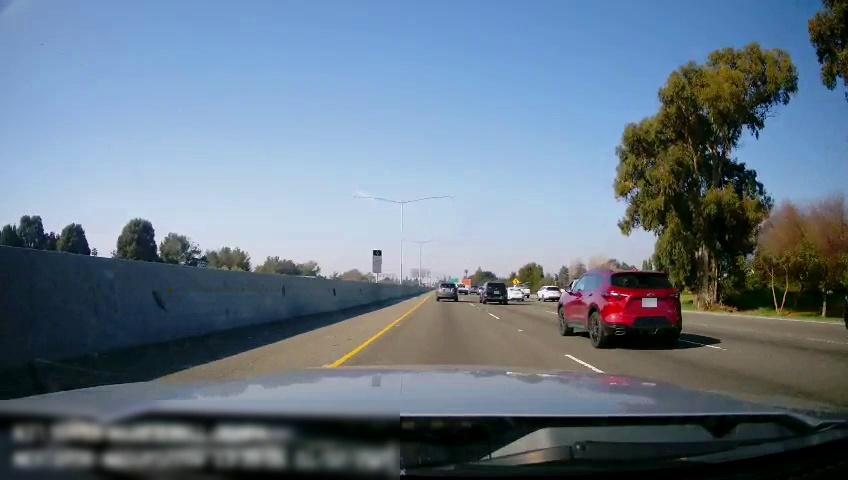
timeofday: Day
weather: Sunny
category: Drivable Space
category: Vehicles | SUV
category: Vehicles | SUV
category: Vehicles | SUV
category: Vehicles | Truck
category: Vehicles | Truck
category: Vehicles | Car
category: Vehicles | Car
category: Vehicles | Truck
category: Vehicles | SUV
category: Lanes | Current Lane
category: Lanes | Current Lane
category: Lanes | Alternate Lane
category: Lanes | Alternate Lane
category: Lanes | Alternate Lane
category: Traffic | Signs